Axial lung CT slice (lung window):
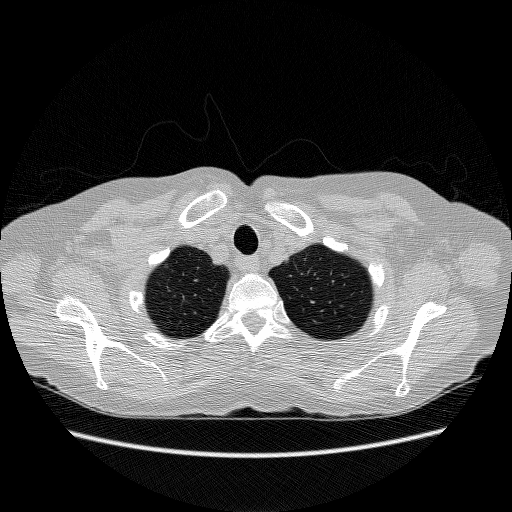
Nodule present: no